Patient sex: M
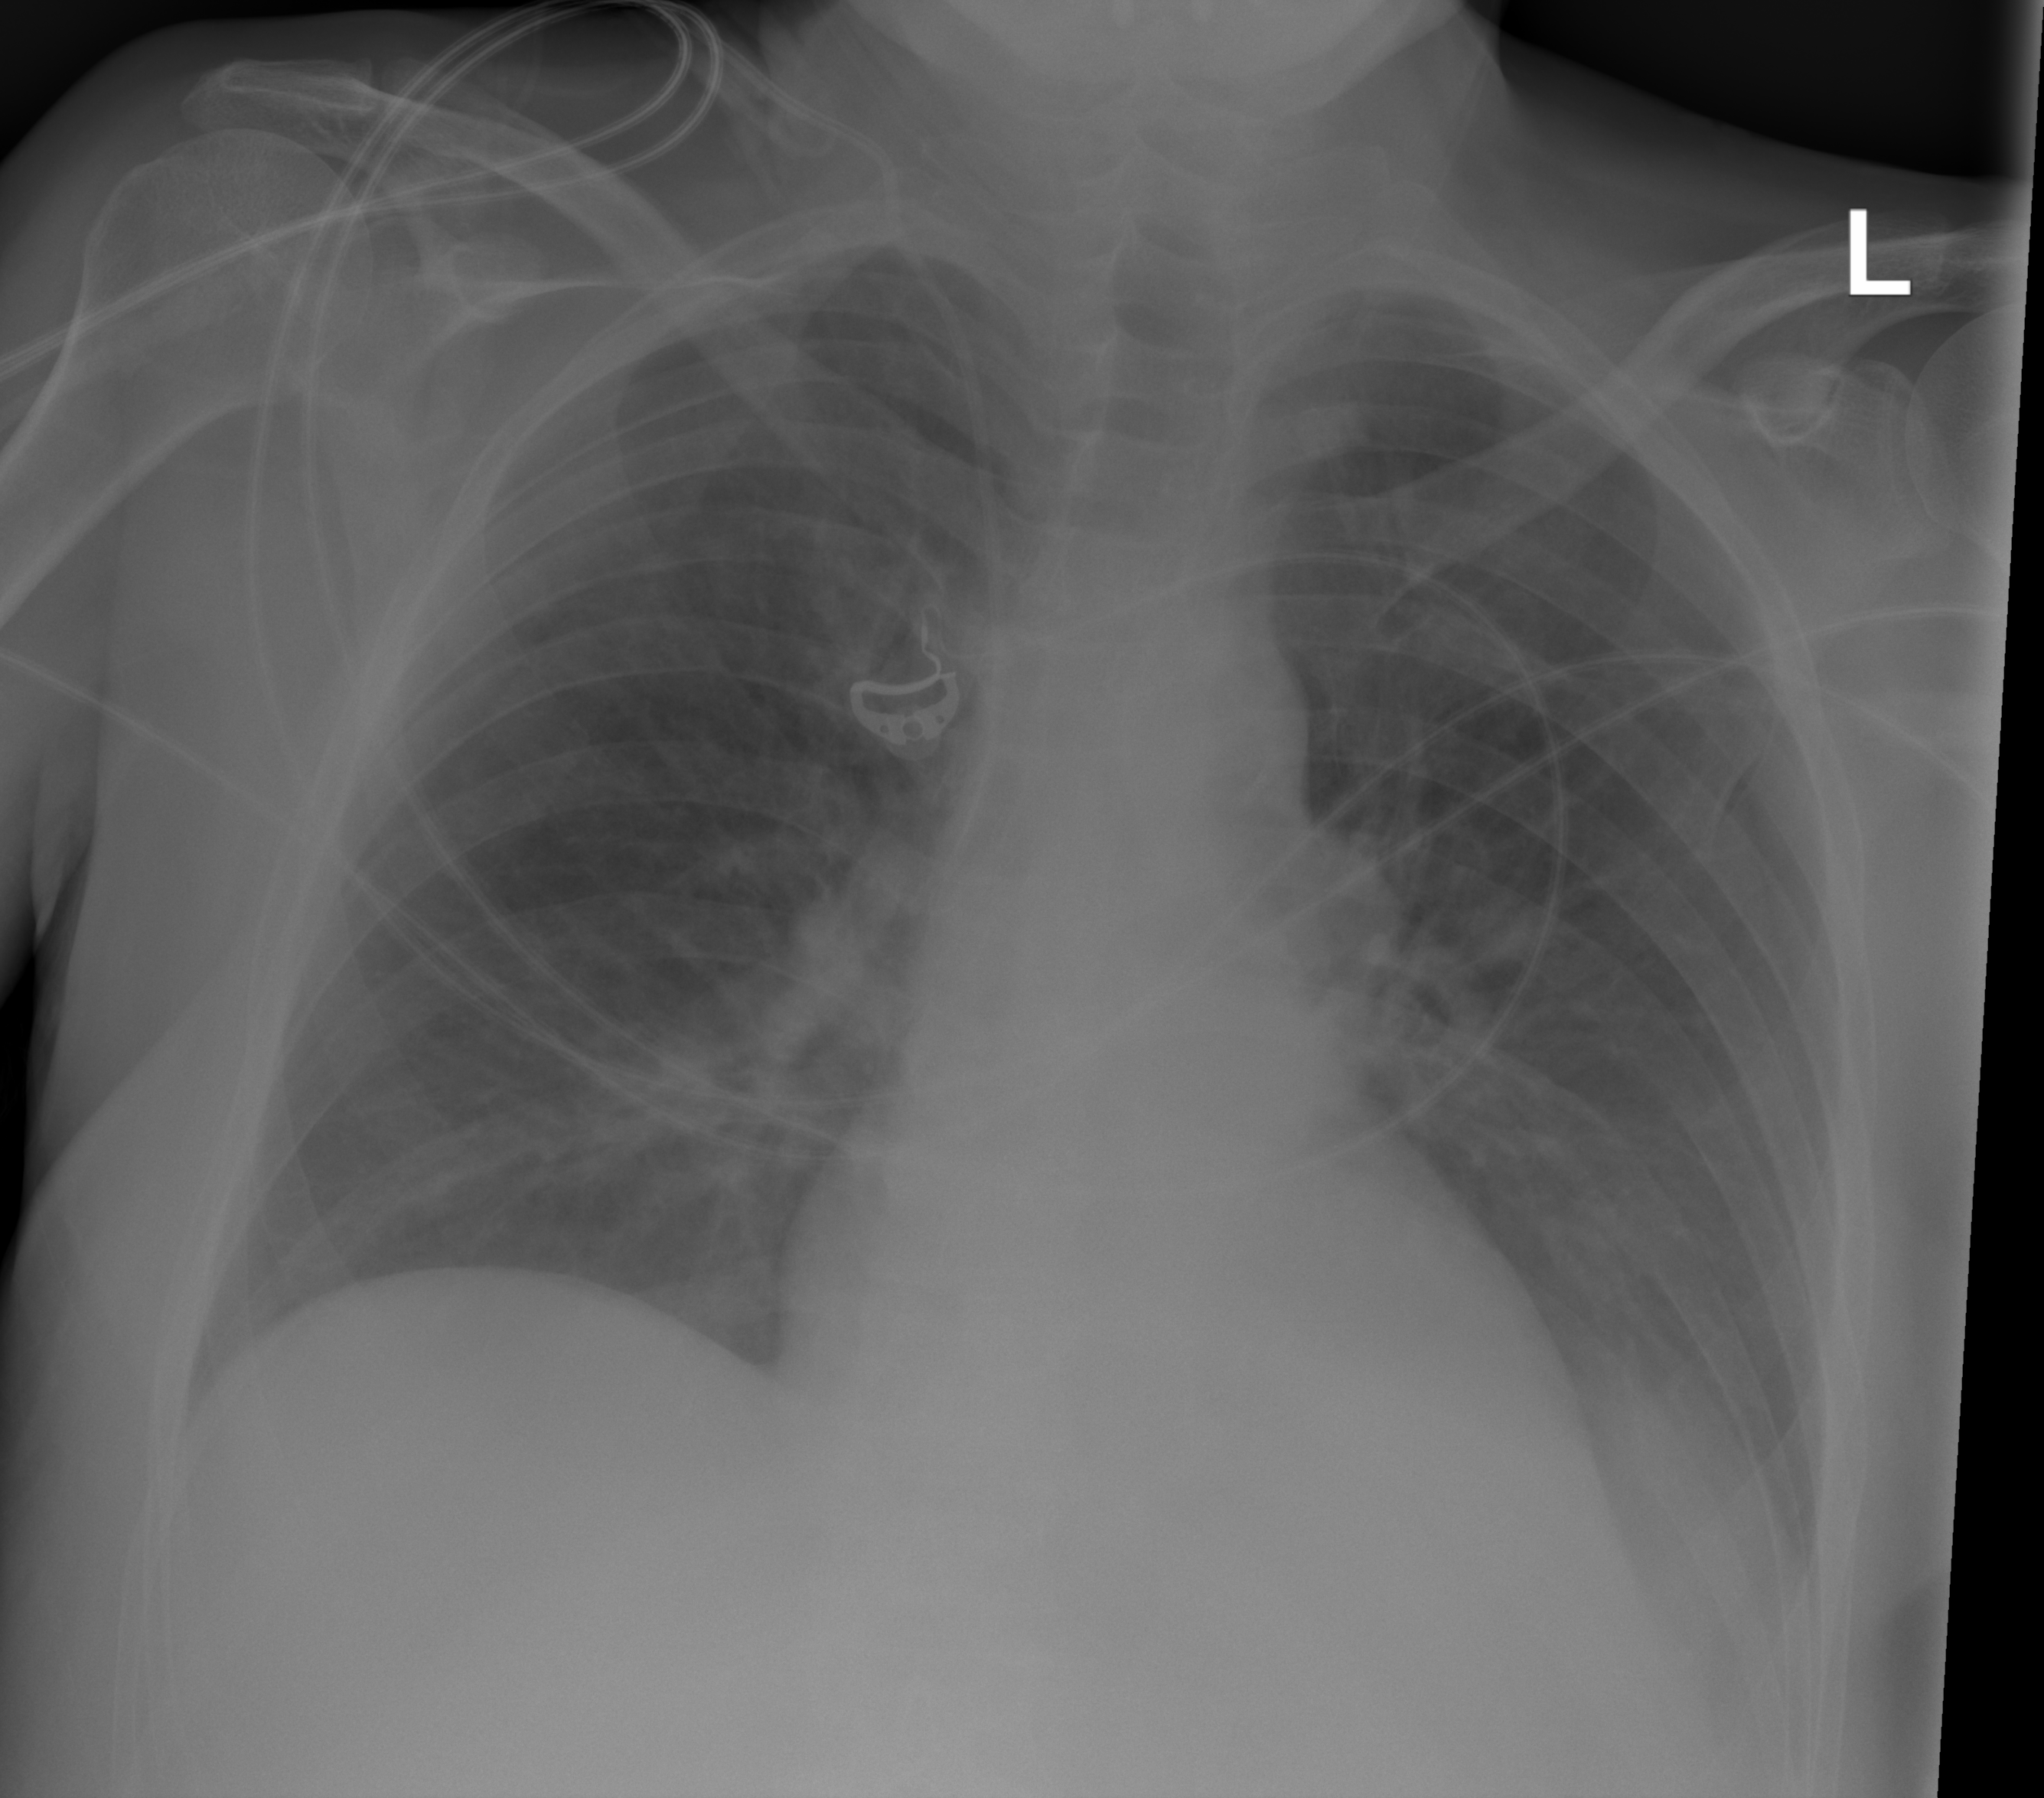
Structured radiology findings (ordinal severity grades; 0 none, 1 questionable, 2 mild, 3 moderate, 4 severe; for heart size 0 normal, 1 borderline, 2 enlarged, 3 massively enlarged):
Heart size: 0
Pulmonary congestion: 0
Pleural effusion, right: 0
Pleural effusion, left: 2
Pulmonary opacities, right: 0
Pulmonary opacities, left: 0
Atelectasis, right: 0
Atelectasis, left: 2